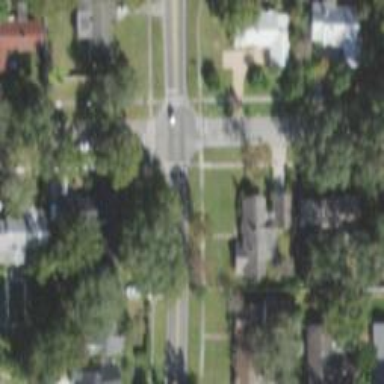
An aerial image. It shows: Marked crossing on footway.